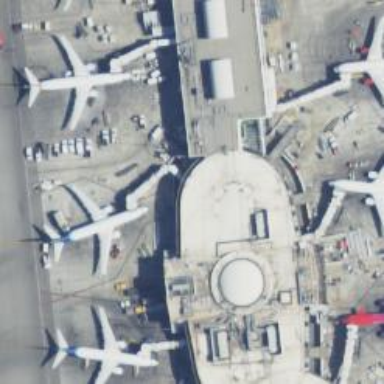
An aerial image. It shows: Airport gate.